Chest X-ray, AP view. Patient: 64 years old, sex M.
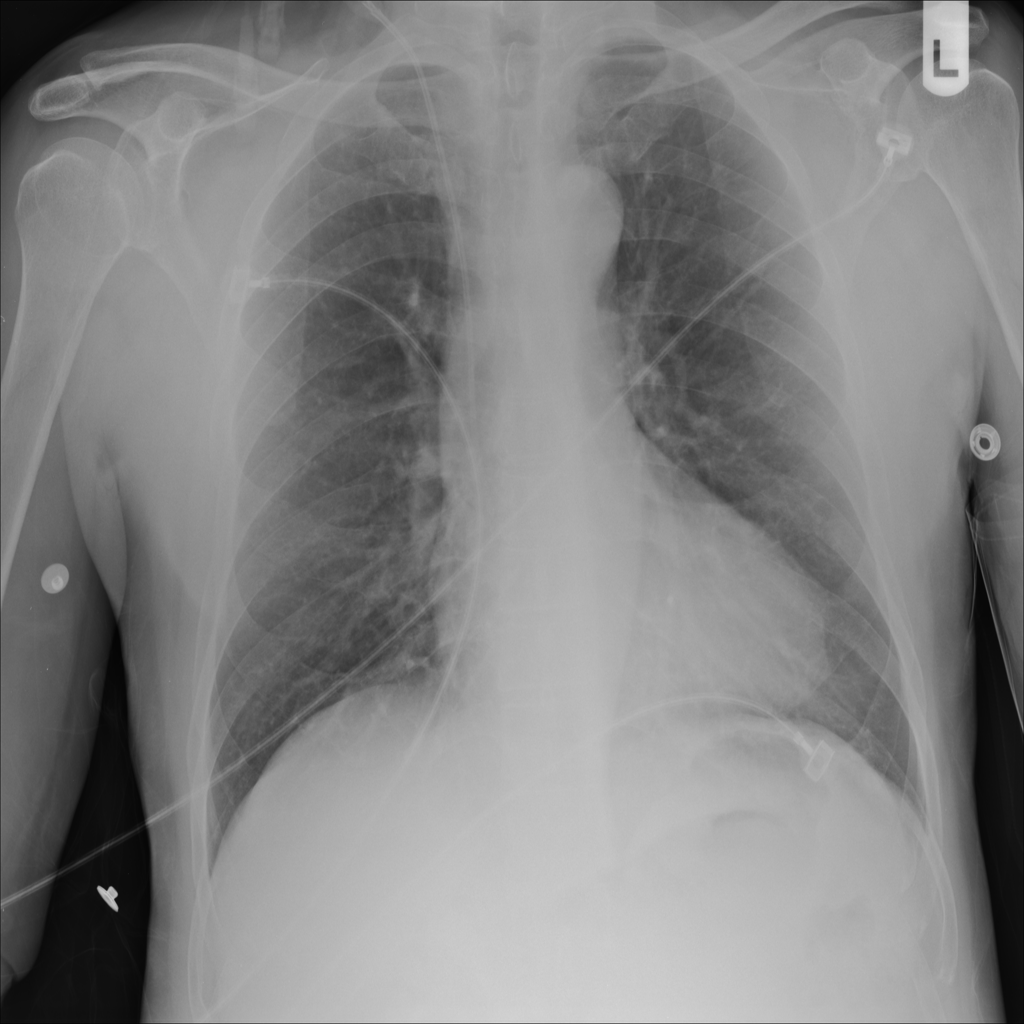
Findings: No Finding